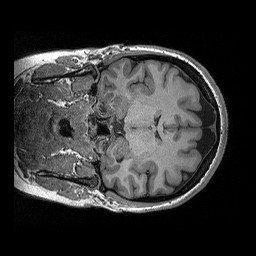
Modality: T1w
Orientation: coronal
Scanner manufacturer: siemens
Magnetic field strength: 3 T
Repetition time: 2.3 s
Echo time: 0.00298 s